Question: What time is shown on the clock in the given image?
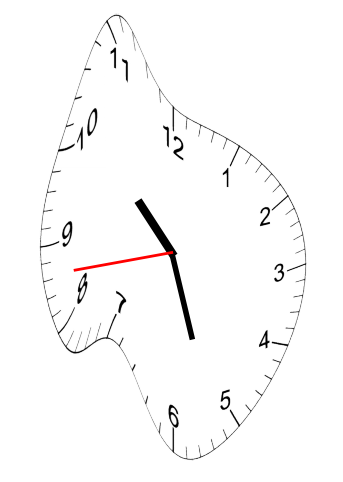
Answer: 10:26:43